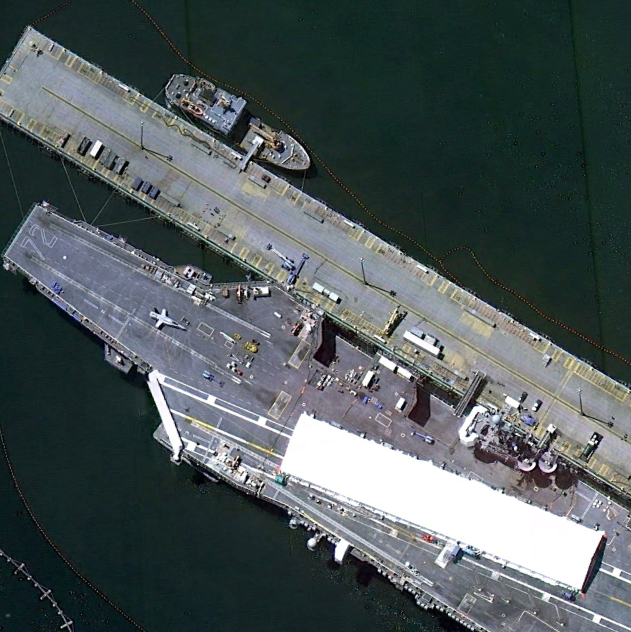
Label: aircraft_carrier